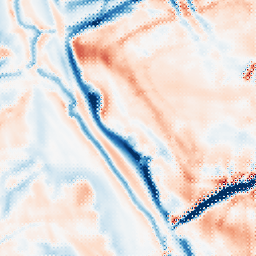
Category: multiscale
Decomposition family: dog_multiscale
Decomposition parameters: sigma_ratio: 1.6
n_scales: 3
base_sigma: 2
Upsampling method: regularized
Upsampling parameters: scale: 2
lambda_reg: 0.1
Upsampling scale: 2